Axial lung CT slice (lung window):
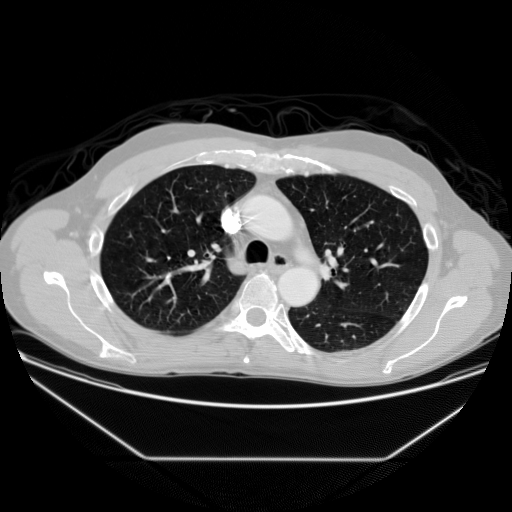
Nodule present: no